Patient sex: F
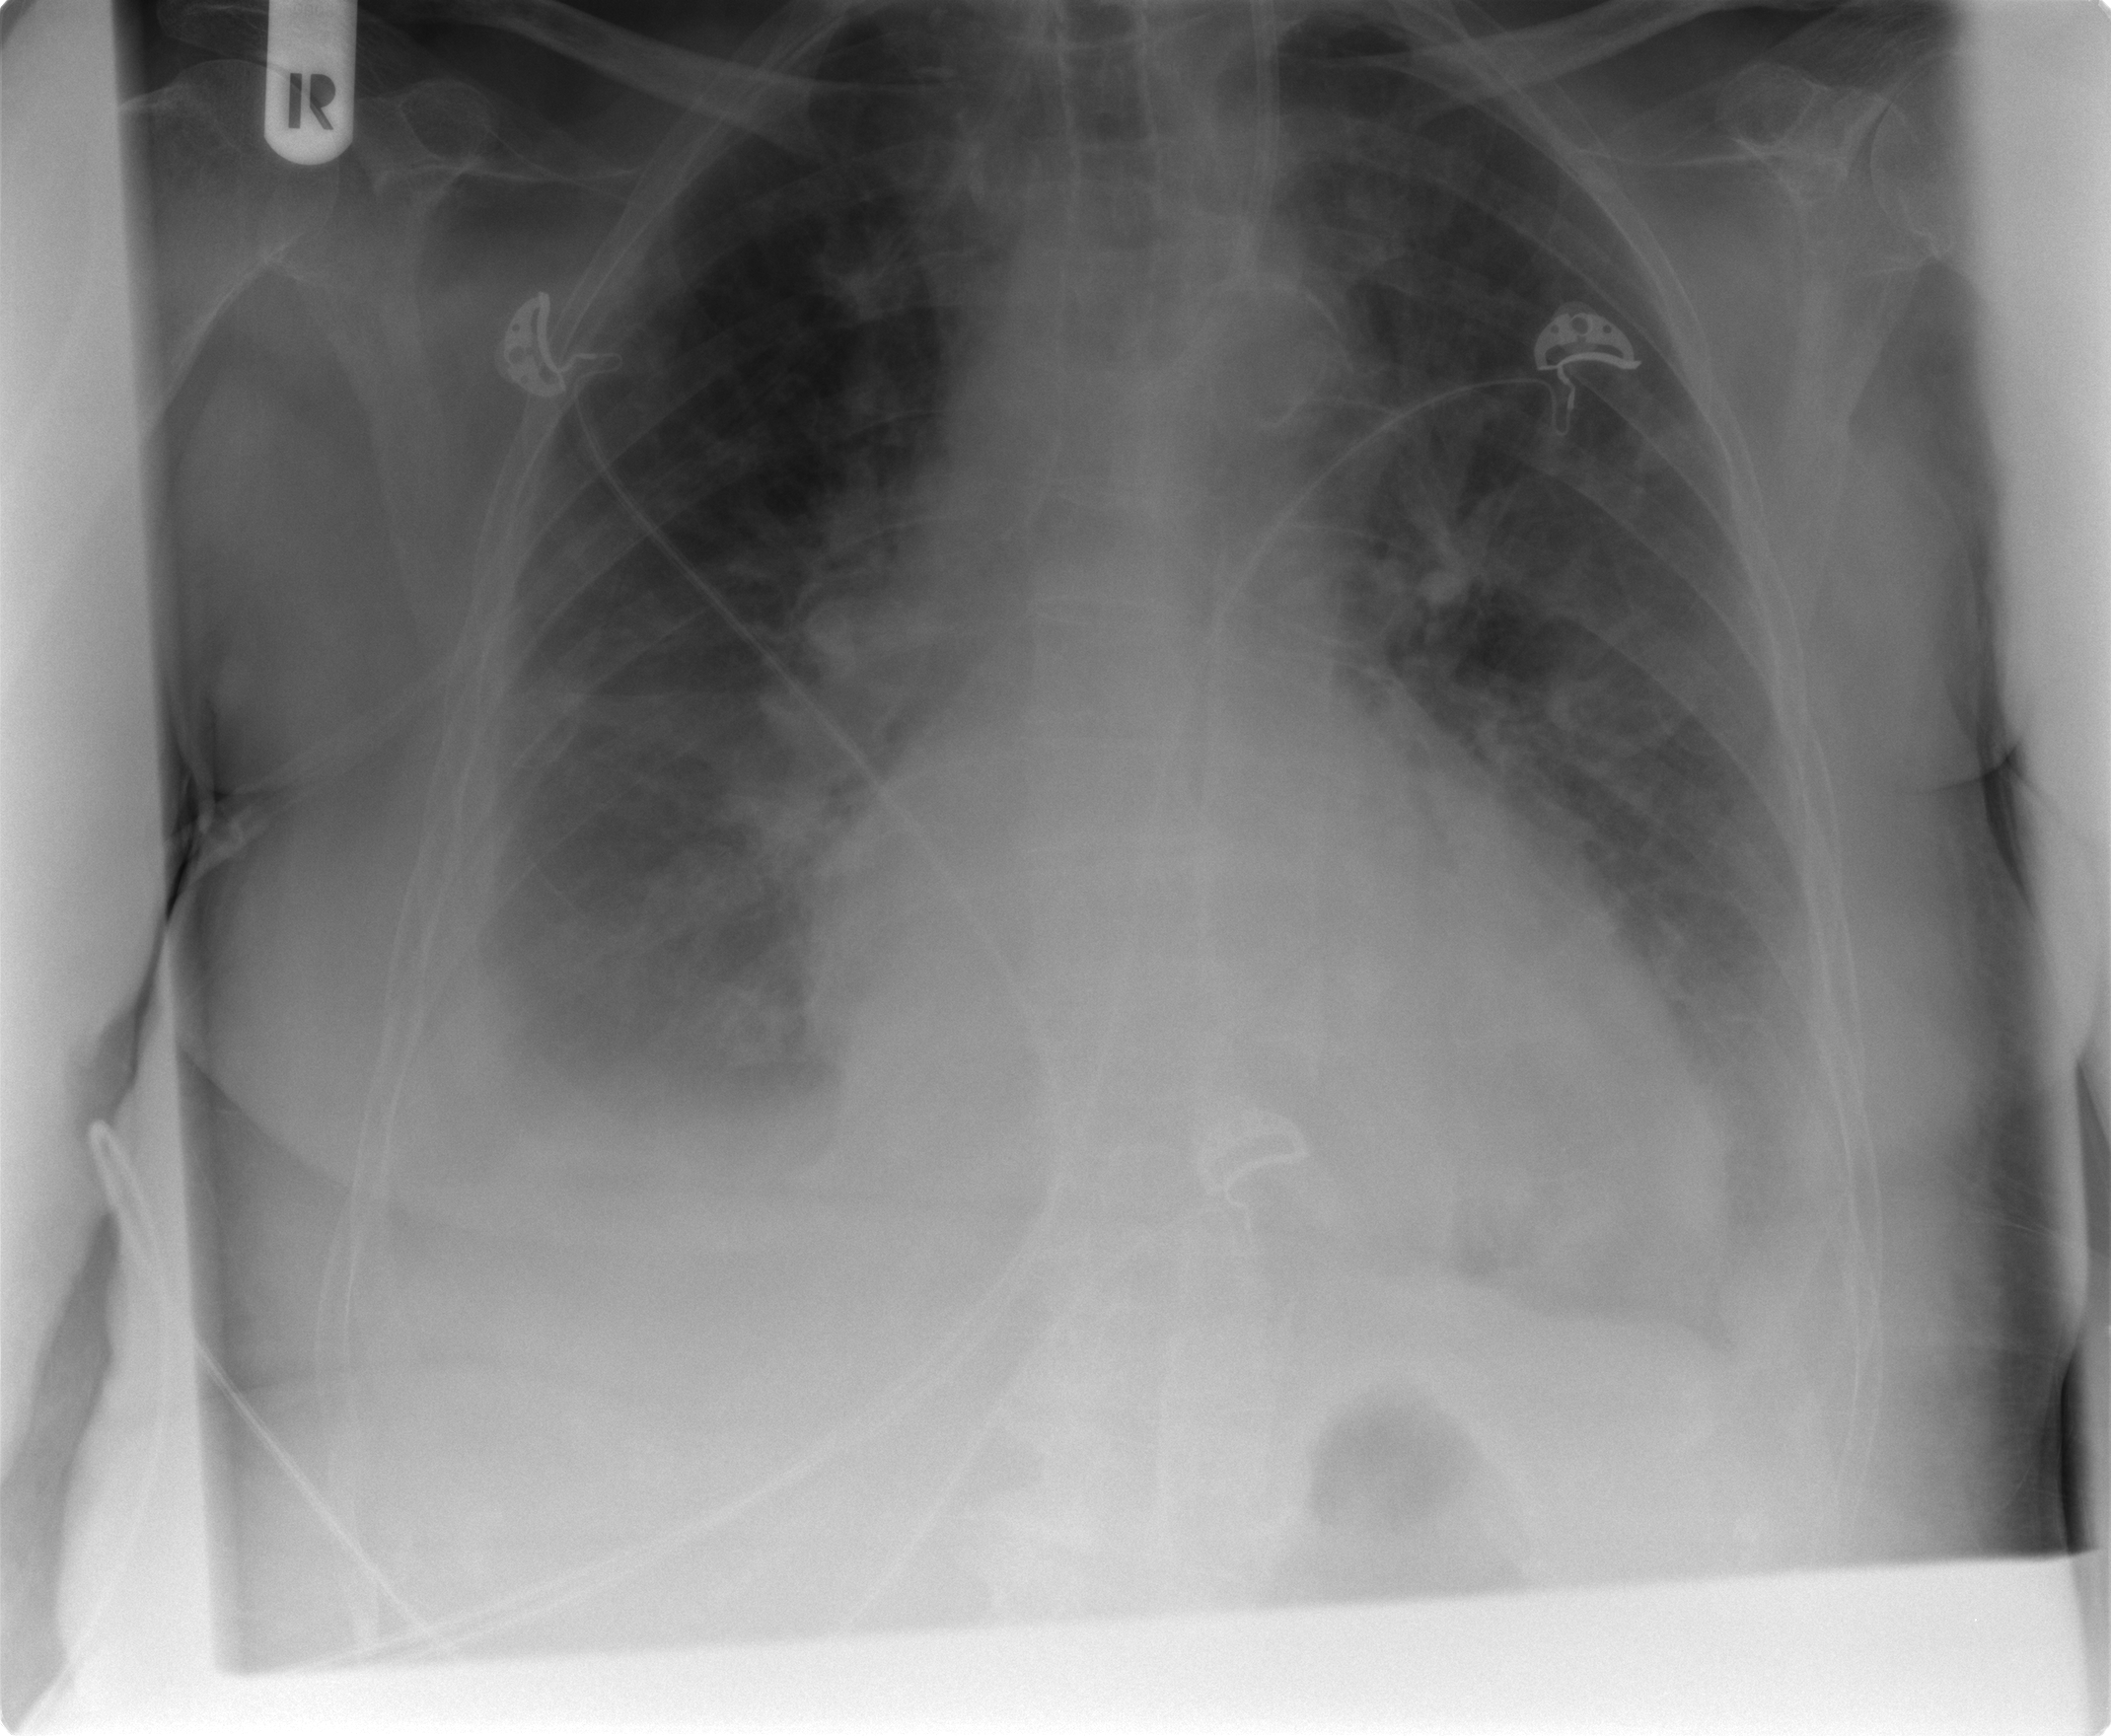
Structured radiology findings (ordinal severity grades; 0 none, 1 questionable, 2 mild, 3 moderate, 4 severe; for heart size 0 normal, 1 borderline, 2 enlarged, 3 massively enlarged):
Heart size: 2
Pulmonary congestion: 3
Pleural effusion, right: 3
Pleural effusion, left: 2
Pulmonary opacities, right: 2
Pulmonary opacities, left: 2
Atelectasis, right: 2
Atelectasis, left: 2